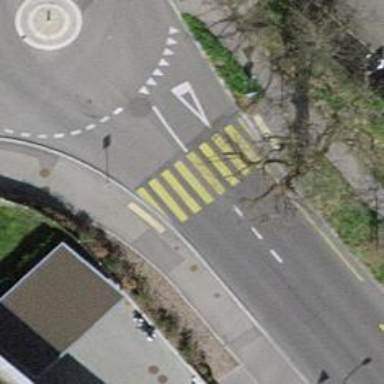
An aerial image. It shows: Uncontrolled zebra crossing on the road.